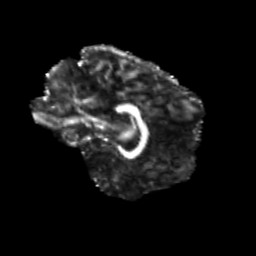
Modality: FA
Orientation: sagittal
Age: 31
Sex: female
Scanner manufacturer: siemens
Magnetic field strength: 3 T
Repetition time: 3.5 s
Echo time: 0.104 s